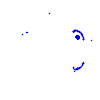
Particle: electron